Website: lowes
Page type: billing-address
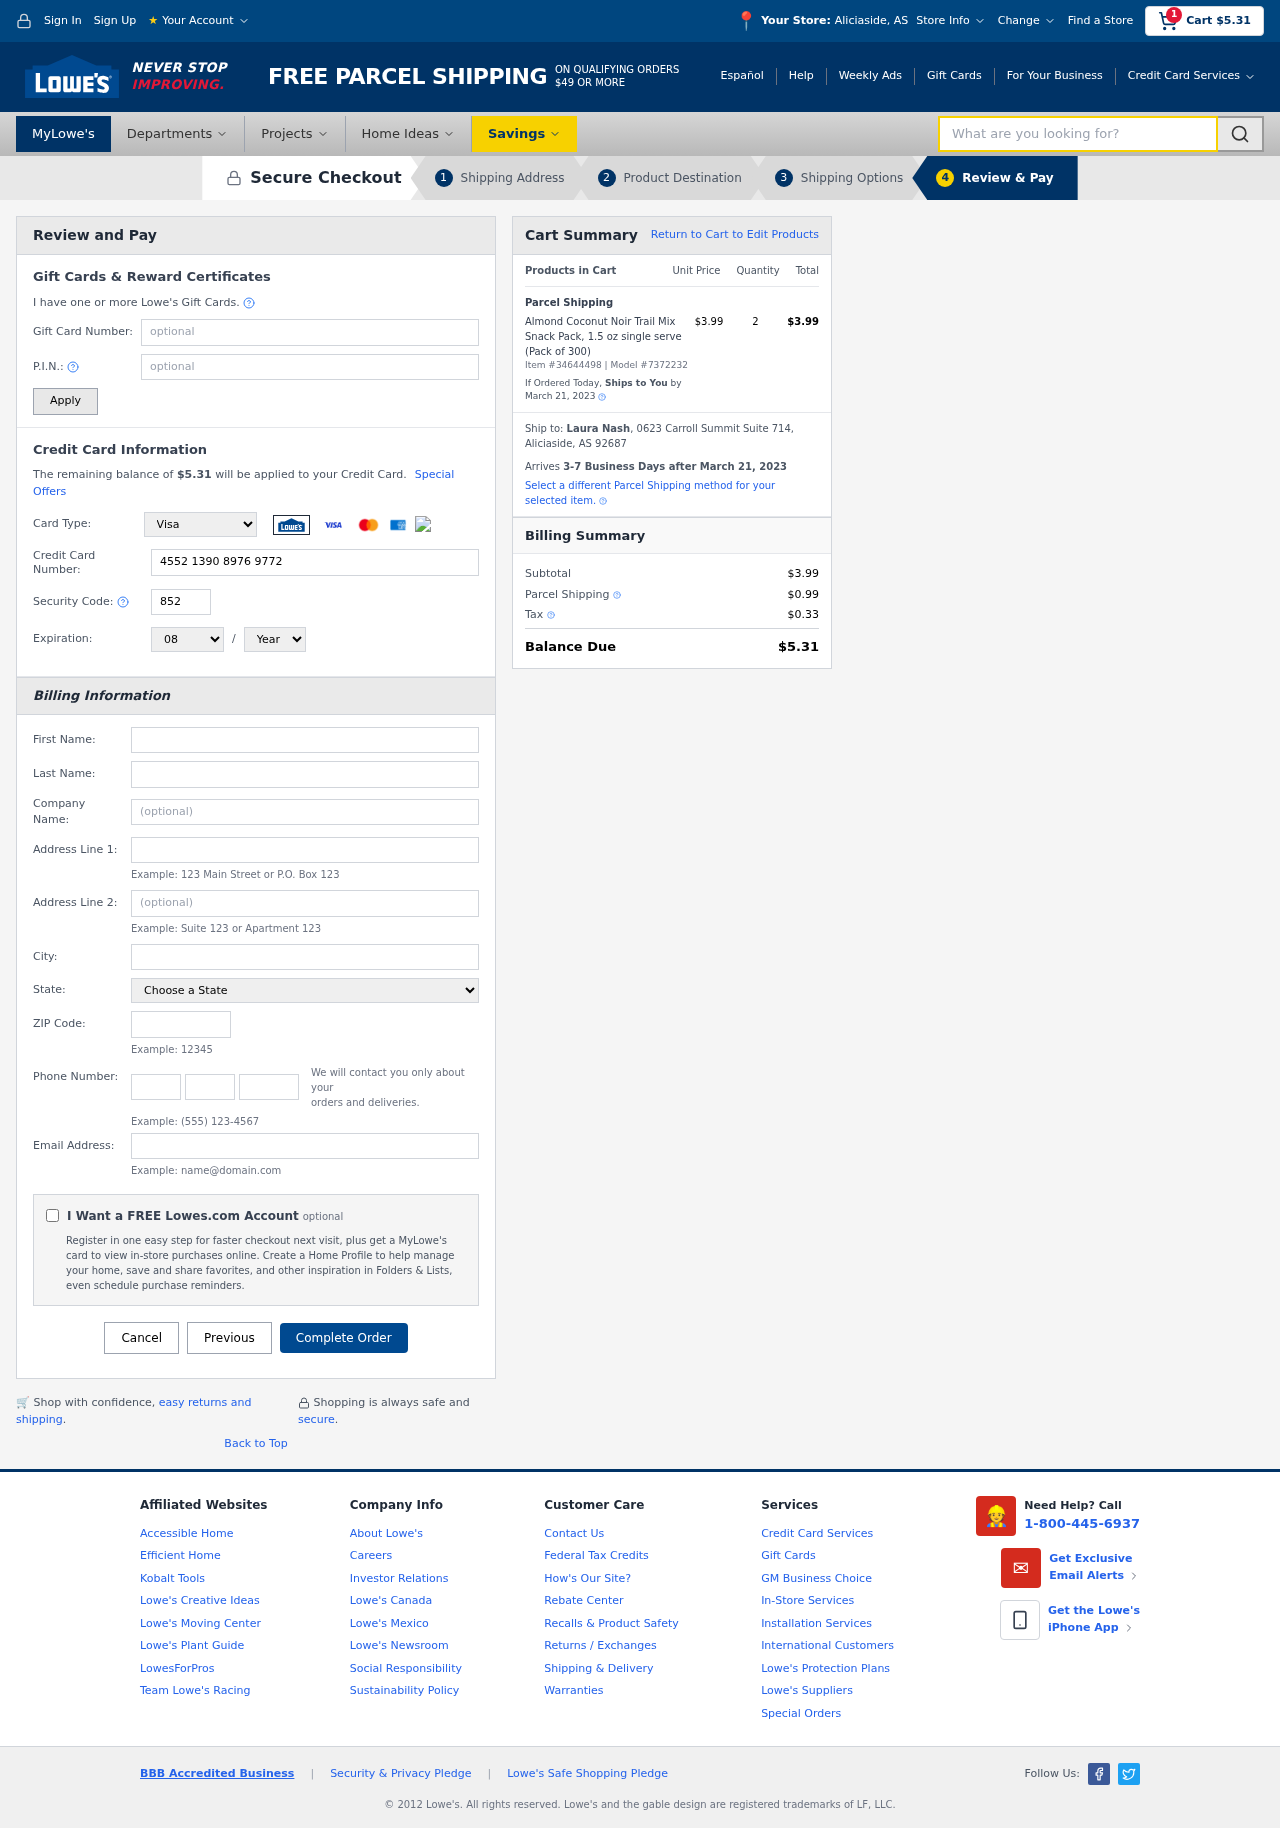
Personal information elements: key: PII_CARD_CVV
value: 852
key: PII_CARD_EXPIRY_MONTH
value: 08
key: PII_CARD_EXPIRY_YEAR
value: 26
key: PII_CARD_NUMBER
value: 4552 1390 8976 9772
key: PII_CARD_TYPE
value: Visa
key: PII_CITY
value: Aliciaside
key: PII_CITY_STATE
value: Aliciaside, AS
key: PII_EMAIL
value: lauranash@gmail.com
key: PII_FIRSTNAME
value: Laura
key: PII_FULLNAME
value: Laura Nash
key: PII_LASTNAME
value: Nash
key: PII_PHONE_AREA
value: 310
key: PII_PHONE_PREFIX
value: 558
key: PII_PHONE_SUFFIX
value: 6277
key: PII_POSTCODE
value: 92687
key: PII_STATE
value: AS
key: PII_STREET
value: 0623 Carroll Summit Suite 714
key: PII_STREET2
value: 704 Wheeler Throughway Apt. 878
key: PII_CITY_STATE_ZIP
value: Aliciaside, AS 92687
Product elements: key: PRODUCT1_NAME
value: Almond Coconut Noir Trail Mix Snack Pack, 1.5 oz single serve (Pack of 300)
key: PRODUCT1_PRICE
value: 3.99
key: PRODUCT1_QUANTITY
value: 2
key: PRODUCT_ITEM_NUMBER
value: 34644498
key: PRODUCT_MODEL_NUMBER
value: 7372232
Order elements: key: ORDER_SUBTOTAL
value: $5.31
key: ORDER_TOTAL
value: $5.31
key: ORDER_SHIPPING_DATE
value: March 21, 2023
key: ORDER_SUBTOTAL
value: $3.99
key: ORDER_DELIVERY_DATE
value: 3-7 Business Days after March 21, 2023
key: ORDER_SHIPPING_DATE2
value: March 21, 2023
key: ORDER_SUBTOTAL2
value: $3.99
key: ORDER_SHIPPING_COST
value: $0.99
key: ORDER_TAX
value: $0.33
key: ORDER_TOTAL2
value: $5.31
Search elements: key: HEADER_SEARCH
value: What are you looking for?